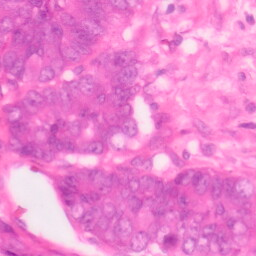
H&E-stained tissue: Colon